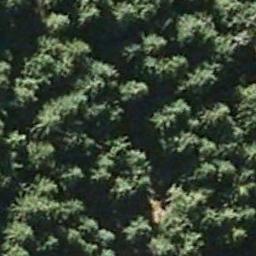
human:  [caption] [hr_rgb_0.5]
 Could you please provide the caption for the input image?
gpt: The forest has a lot of randomly arranged green trees .

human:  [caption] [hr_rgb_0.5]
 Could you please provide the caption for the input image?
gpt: The forest is full of green trees .

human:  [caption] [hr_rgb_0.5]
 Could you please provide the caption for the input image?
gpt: There are some crisscross paths on this land .

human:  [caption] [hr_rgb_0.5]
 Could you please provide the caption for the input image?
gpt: Many green trees are in a forest and the leaves cast a black shadow .

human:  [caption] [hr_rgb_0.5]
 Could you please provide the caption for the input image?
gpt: A forest with many green trees .